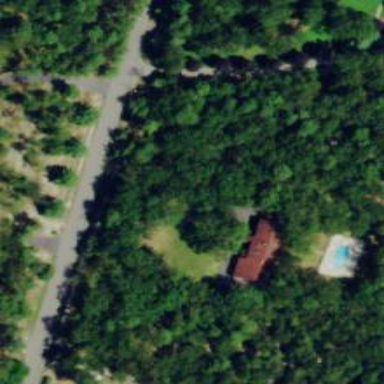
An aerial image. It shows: Driveway leading to service road.